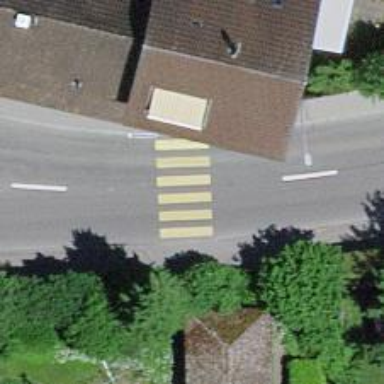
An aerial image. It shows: Uncontrolled zebra crossing on the road.